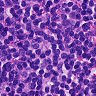
Metastatic tissue present: no